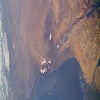
Label: land